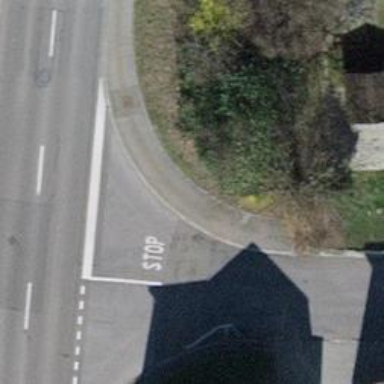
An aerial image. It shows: Sidewalk.